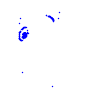
Particle: electron